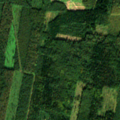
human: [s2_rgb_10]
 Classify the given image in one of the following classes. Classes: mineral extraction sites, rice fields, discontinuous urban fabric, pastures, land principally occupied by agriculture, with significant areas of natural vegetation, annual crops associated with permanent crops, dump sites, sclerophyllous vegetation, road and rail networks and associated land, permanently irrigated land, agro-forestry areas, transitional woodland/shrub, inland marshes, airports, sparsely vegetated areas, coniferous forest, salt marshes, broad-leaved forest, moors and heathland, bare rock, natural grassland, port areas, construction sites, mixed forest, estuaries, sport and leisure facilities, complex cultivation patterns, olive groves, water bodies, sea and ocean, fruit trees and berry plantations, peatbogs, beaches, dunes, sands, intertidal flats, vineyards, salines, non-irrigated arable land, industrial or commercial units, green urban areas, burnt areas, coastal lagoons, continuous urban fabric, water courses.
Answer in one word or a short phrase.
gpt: non-irrigated arable land, broad-leaved forest, mixed forest, transitional woodland/shrub